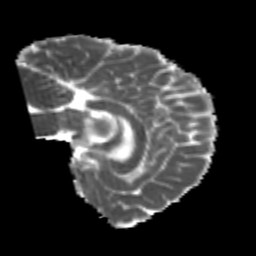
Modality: MD
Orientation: sagittal
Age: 23
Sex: male
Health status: healthy
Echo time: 0.074 s